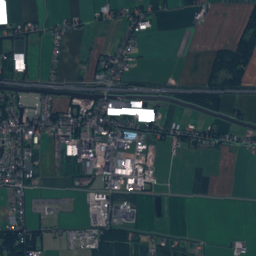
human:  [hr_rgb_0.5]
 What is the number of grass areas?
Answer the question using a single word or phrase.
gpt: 171

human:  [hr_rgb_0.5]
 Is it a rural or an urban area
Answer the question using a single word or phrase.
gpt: urban

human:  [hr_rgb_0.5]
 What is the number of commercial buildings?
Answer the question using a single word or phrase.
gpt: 51

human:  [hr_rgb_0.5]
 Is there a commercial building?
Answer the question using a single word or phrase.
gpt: yes

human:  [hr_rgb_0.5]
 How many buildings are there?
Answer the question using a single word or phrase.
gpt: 1421

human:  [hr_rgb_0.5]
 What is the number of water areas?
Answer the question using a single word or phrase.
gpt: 63

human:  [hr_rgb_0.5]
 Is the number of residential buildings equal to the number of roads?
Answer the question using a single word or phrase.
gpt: no

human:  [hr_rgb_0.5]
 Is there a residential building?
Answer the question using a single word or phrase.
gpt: yes

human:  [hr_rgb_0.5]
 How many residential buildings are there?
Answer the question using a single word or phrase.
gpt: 1352

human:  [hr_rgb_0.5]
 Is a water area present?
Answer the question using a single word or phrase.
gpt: yes

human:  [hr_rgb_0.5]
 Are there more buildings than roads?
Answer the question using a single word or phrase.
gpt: yes

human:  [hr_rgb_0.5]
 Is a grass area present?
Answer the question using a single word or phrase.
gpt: yes

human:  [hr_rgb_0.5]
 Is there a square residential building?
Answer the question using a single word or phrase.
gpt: yes

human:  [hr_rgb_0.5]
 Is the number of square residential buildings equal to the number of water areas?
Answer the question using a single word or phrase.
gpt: no

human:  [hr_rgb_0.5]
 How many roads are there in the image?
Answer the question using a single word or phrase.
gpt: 226

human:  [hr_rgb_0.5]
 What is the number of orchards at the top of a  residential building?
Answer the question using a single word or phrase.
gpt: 7

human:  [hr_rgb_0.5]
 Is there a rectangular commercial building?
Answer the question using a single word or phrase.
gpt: yes

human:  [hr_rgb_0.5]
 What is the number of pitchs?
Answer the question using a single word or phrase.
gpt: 6

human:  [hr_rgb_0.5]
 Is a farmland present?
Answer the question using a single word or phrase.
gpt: yes

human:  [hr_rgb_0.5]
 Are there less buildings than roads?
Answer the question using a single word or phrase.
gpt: no

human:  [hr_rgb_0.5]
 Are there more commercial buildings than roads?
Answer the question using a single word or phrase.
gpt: no

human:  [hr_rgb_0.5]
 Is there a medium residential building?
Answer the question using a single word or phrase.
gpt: yes

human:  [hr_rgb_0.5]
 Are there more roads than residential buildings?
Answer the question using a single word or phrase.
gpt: no

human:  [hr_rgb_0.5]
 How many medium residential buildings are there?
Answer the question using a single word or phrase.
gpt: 17

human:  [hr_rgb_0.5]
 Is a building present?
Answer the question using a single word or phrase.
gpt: yes

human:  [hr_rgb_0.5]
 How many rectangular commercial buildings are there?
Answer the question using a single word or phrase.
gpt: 86

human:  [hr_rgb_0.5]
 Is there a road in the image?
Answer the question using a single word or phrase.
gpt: yes

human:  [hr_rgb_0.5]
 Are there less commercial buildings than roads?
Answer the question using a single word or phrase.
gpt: yes

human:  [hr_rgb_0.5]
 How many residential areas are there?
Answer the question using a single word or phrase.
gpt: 3

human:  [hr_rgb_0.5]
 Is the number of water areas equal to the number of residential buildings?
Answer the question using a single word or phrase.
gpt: no

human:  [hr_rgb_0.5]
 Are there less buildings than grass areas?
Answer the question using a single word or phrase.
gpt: no

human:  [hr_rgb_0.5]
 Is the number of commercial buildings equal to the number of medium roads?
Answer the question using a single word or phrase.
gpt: no

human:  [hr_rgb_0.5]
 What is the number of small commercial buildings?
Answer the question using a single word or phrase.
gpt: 34

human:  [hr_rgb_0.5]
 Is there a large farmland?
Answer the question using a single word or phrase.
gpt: yes

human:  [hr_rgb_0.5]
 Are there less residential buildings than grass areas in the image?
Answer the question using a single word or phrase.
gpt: no

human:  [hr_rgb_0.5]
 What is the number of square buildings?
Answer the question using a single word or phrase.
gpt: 2

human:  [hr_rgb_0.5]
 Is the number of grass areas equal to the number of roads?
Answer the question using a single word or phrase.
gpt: no

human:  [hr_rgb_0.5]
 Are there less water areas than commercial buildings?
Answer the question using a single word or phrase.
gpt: no

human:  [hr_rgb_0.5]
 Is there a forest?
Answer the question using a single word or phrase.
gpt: yes

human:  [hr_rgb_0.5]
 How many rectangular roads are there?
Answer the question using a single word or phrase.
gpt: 0

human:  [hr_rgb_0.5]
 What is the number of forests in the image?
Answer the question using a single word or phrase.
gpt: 61

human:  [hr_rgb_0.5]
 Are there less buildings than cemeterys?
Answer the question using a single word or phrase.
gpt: no

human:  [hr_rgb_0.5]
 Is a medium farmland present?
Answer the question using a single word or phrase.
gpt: no

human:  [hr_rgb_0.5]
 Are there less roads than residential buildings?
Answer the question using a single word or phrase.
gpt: yes

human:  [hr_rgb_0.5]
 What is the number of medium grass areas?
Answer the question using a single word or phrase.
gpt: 44

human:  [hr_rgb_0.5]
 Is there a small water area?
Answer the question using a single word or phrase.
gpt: yes

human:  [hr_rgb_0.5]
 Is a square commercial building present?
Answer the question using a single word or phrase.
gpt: no

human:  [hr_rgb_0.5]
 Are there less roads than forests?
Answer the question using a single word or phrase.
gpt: no

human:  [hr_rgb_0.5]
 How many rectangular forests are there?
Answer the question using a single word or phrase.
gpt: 16

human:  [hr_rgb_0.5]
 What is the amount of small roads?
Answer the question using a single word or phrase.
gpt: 226

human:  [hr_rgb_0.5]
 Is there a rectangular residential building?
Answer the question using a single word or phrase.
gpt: yes

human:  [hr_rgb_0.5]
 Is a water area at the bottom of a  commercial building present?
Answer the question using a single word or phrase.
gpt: yes

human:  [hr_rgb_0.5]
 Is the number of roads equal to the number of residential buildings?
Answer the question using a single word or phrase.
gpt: no

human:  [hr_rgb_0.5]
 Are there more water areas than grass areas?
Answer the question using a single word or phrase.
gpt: no

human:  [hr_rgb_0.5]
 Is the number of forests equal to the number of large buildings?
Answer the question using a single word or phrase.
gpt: no

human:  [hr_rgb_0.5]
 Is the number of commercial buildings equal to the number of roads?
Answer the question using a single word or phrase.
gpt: no

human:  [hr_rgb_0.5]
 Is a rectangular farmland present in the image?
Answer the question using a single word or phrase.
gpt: yes

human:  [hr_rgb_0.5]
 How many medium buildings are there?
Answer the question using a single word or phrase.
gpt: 30

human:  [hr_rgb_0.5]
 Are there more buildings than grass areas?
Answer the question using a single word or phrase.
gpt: yes

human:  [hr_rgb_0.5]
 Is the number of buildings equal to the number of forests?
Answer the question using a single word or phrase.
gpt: no

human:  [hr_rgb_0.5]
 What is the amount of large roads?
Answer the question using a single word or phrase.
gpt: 0

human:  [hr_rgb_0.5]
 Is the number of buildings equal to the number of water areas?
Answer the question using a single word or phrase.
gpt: no

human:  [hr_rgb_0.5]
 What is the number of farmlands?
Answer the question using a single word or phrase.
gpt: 59

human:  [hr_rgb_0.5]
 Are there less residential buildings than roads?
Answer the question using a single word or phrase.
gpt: no